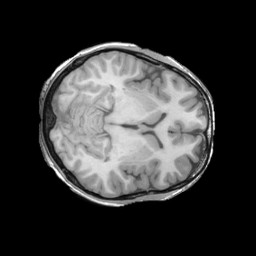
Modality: T1w
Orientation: axial
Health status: ill
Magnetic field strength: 3 T